The plot is a time-scale (wavelet) decomposition of a bearing vibration signal. Diagnose the bearing from this image, choosing from: normal, inner_race, outer_race, ball.
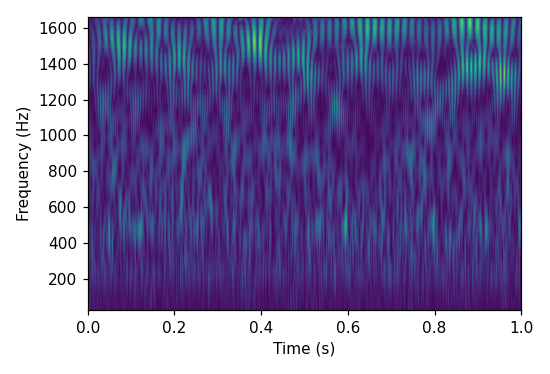
Answer: normal